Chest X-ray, PA view. Patient: 53 years old, sex F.
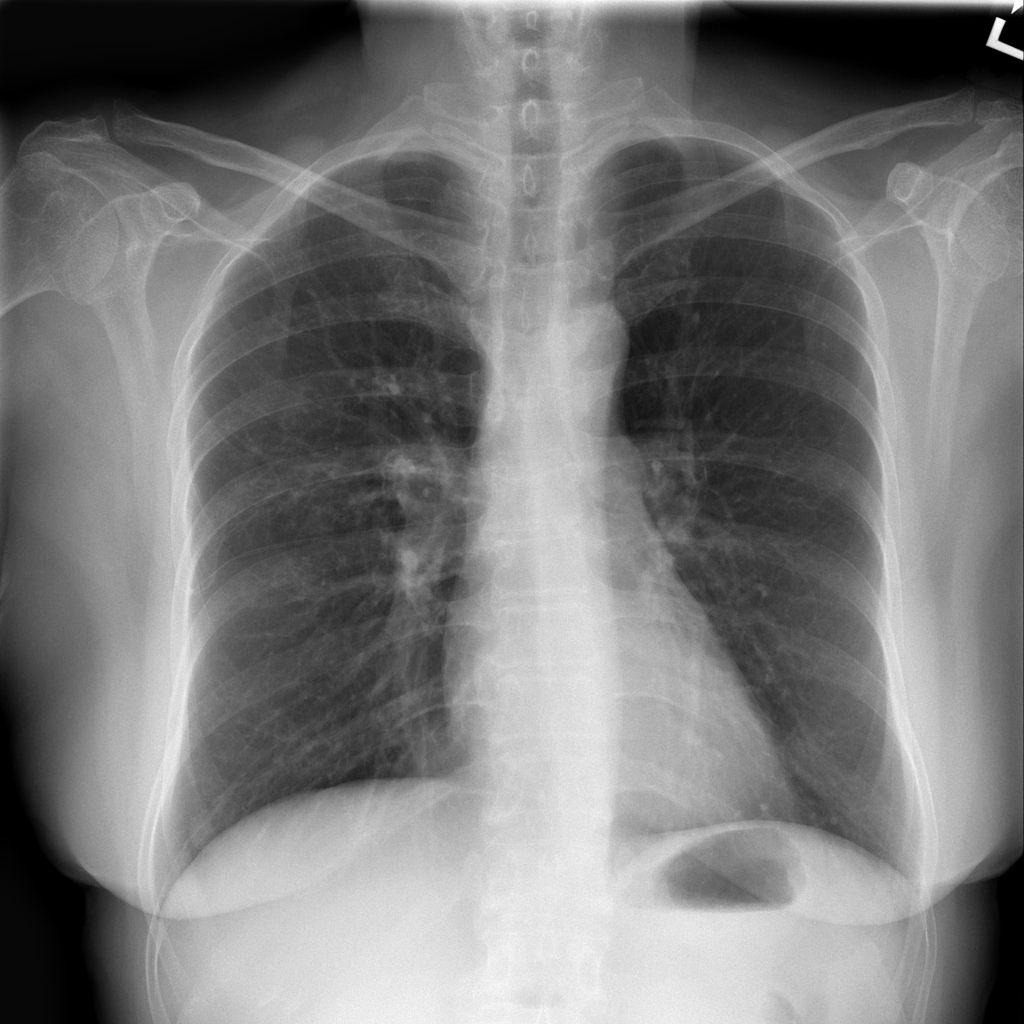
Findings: No Finding